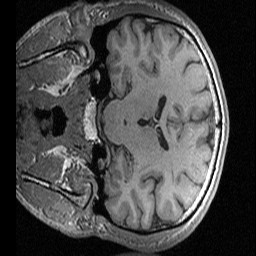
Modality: T1w
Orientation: coronal
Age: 44
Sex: male